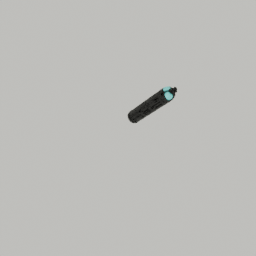
Label: tools